Question: I am trying to figure out a way to use VBA to show me numbers in the range 1-3 (integers only) that are missing from a variable range of rows.
Column D can be blank, or have a single digit number (1, 2 or 3).
Column E has numbers in decreasing value. Lowest value is 1.
The range is dependent on the value in column E.
Examples/explanation:
- - - -
I think it might make it easier if I add a blank row between each grouped set of rows (between alternating colors in the image below). But I still probably need heaps of help, for this.

I really hope someone here is able to assist/understand what I'm trying to do. This is the last step of my code, and I'm dumbfounded as to how to make this work.
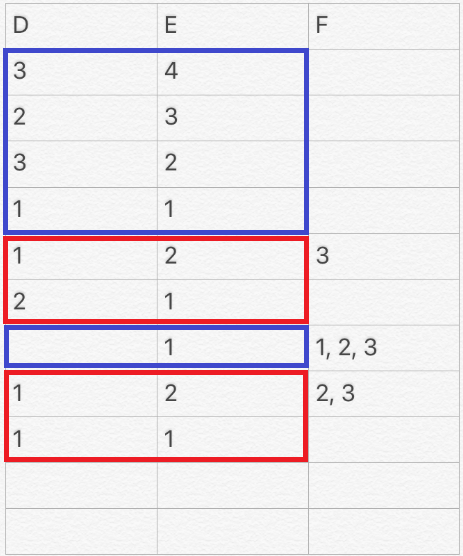
Answer: A brute-force method: (Formula written for cell 'F1')
'''
=IF(E1<IFERROR(OFFSET(E1,-1,0),-1),"",MID(IF(COUNTIF(OFFSET(D1,0,0,E1,1),1)>0,"",", 1") & IF(COUNTIF(OFFSET(D1,0,0,E1,1),2)>0,"",", 2") & IF(COUNTIF(OFFSET(D1,0,0,E1,1),3)>0,"",", 3"),3,99))
'''
Breaking it down:
> '=IF(E1<IFERROR(OFFSET(E1,-1,0),-1),"", <OUTPUT>)'
If the value in Column E is smaller than the value above it, show nothing. Otherwise, show our '<OUTPUT>'
The next bits I will show in , as it will make more sense:
> 'OFFSET(D1, 0, 0, E1, 1)'
This is a '<RANGE>' of cell, 1 cell wide and 'E1' cells high, starting in 'D1' (0 rows and 0 columns away)
Work out which numbers are missing from our '<RANGE>', and what '<TEXT>' to show:
> 'IF(COUNTIF(<RANGE>,1)>0,"",", 1") &'
If the number '1' does not appear in the Range, include '", 1"' in the '<TEXT>'
'IF(COUNTIF(<RANGE>,2)>0,"",", 2") &'
If the number '2' does not appear in the Range, include '", 2"' in the '<TEXT>'
'IF(COUNTIF(<RANGE>,3)>0,"",", 3")'
If the number '3' does not appear in the Range, include '", 3"' in the '<TEXT>'
This gives us a '<TEXT>' of '""', '", 1"', '", 1, 2"', '", 1, 2, 3"', '", 1, 3"', '", 2"', '", 2, 3"' or '", 3"'
Finally, tidy up our '<OUTPUT>':
> 'MID(<TEXT>, 3, 99)'
Trims the first 2 characters off the front of the '<TEXT>'